Question: I am looking for a way to perform some actions when the user taps the accept/checkmark button in the 'DatePicker' control , i.e. this should be different from canceling out of the 'DatePicker' by tapping the back or cancel button. Is there a way to add an event handler to this button?

Background: to help the user selecting a recent date (and avoid excessive scrolling), the 'DatePicker' is set to today's date. The user should be able to
1. select another date and tap the accept button -> date is saved (this I can handle in the DateChanged event) -> OK (sort of)
2. cancel by tapping the back or cancel button -> assumed the user does not want to set a date, and no action to save (no event handler needed) -> OK
3. select the suggested date (today) by tapping the accept button -> date is supposed to be saved but DateChanged does not fire and there is no event for the accept button tapped.
Given the initial answer below I should perhaps emphasize that this is not about getting the date value from the control but about . What I'm looking for is a way to customize the 'DatePicker' control so that allows me to capture that event.
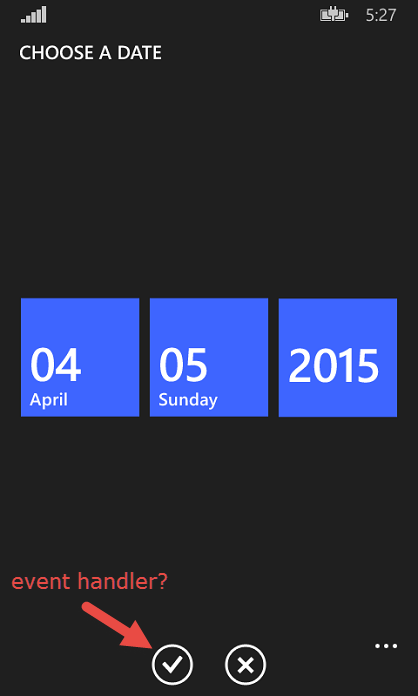
Answer: This is normal behavior, the event is fired only when the date actually change.
Of course you still have a way to have the selected date. Give a name to your DatePicker element:
'''
<DatePicker Name="DatePick" Height="47" Width="323"/>
'''
Then you can get the date by looking at the Date property:
'''
DateTimeOffset selectedDate = DatePick.Date;
'''
Those 2 buttons (done / cancel) are just there to validate the changes made in this UI:
- Done : change the value of the Date in the DatePicker element, if the date was changed the DateChanged event is fired, if not then nothing happen.- Cancel (or backbutton) : cancel the date selection, the Date property of the DatePicker element stay the same even if you changed the selected date in the DatePicker.
If you want to know if the user accepted the date you show him, don't use the buttons in the DatePicker UI but add two buttons on your own page, the buttons in the DatePicker UI are just to validate or cancel a change you made to the date.